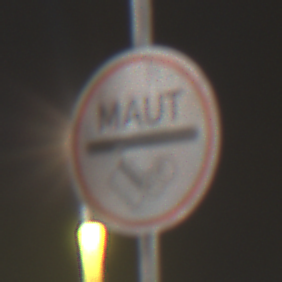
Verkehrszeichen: MautflichtigeStrecke
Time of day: Night
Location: Outdoor (Urban)
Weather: PartlyCloudy
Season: NotSpecified
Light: Artificial